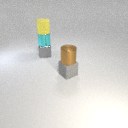
small cyan metal cylinder behind small brown metal cylinder